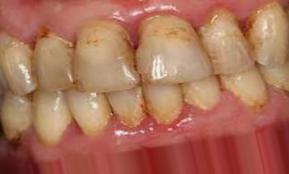
Condition: Tooth Discoloration